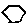
Label: hexagon